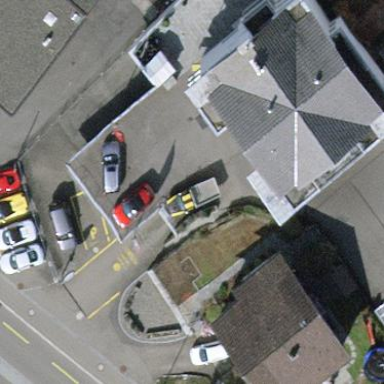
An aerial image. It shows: Car shop building.